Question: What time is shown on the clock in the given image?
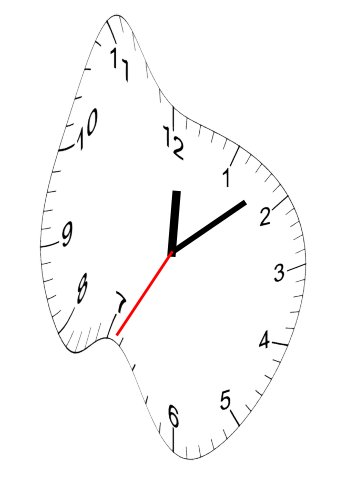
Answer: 12:08:35